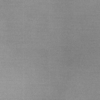
Label: dusty